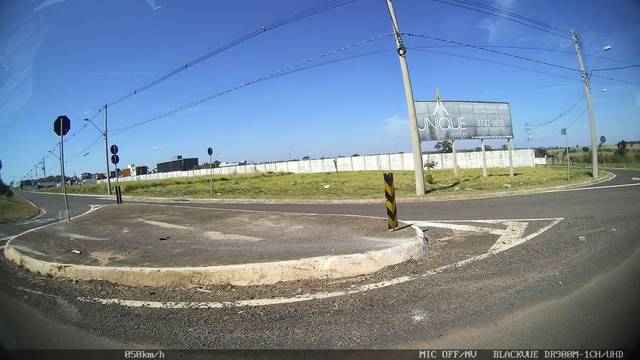
Region: Brazil
Coordinates: -20.554, -47.437